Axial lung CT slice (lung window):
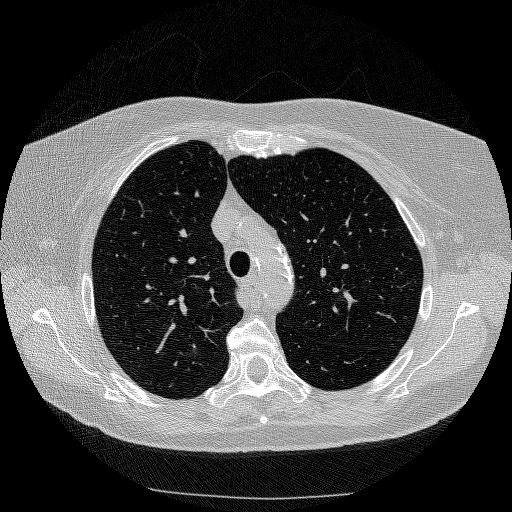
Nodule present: yes
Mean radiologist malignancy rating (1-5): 3